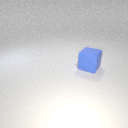
large blue rubber cube